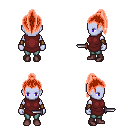
a pixel art fantasy rpg character, female body template, dark elf, purple skin, maroon tunic, teal pants, red long topknot hairstyle, leather bracers, maroon shoes, dagger, four views (front, back, left, right), 2x2 character sprite sheet, small pixel art, hard edges, no anti-aliasing